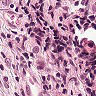
Metastatic tissue present: yes